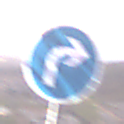
Verkehrszeichen: VorgeschriebeneFahrtrichtungRechts
Umgebung: Outdoor, RoadRail
Tageszeit: Dawn
Wetter: Clear
Licht: Natural
Jahreszeit: NotSpecified
Kontrast: LowContrast